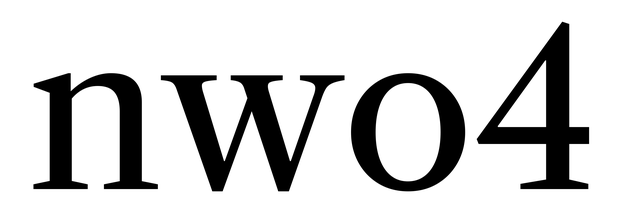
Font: LibreCaslonText_Regular